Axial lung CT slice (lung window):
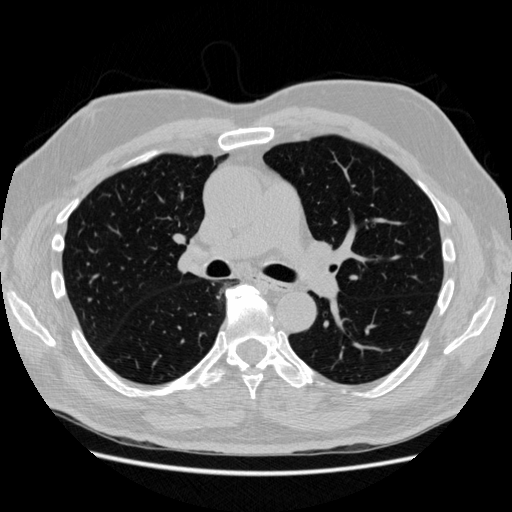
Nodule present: no